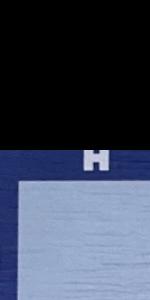
Label: Empty